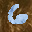
Label: 6